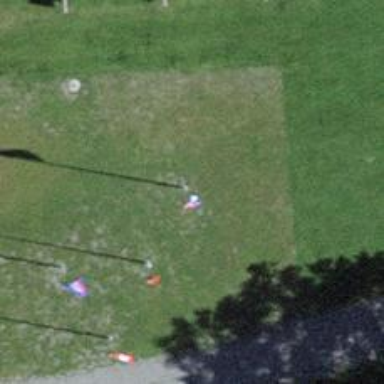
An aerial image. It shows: Flagpole structure.